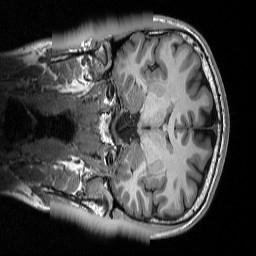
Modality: T1w
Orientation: coronal